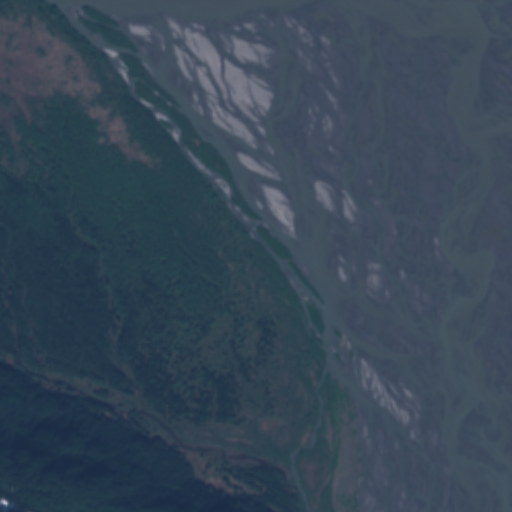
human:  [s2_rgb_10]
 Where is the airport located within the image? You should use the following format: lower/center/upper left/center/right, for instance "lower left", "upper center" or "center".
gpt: The airport is located in the upper right of the image.
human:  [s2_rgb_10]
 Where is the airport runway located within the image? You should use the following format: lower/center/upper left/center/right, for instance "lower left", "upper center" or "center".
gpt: The airport runway is located in the upper right of the image.
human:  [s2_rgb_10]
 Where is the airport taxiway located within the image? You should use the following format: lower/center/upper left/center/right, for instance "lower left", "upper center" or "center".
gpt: The airport taxiway is located in the upper right of the image.
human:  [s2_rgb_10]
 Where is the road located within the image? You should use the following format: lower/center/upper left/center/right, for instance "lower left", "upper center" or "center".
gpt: The road is located in the upper of the image.
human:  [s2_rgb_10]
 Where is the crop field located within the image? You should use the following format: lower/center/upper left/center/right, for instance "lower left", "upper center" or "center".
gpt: There is no crop field in the image.